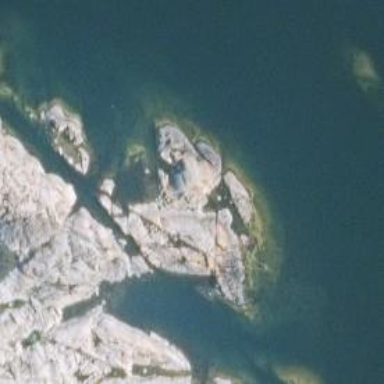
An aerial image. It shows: Islet located along the natural coastline.